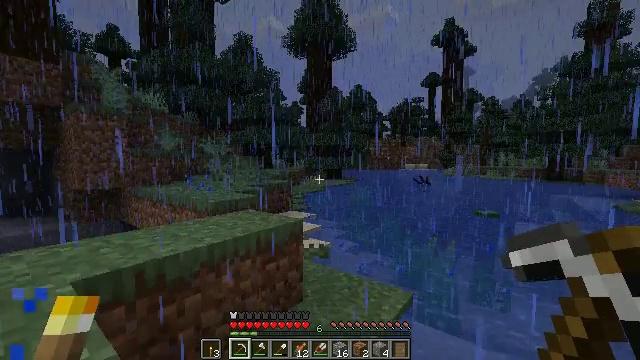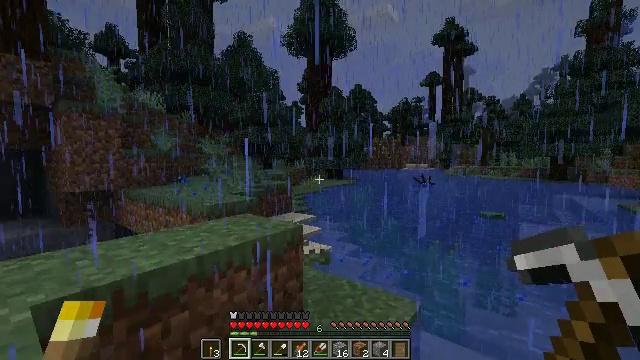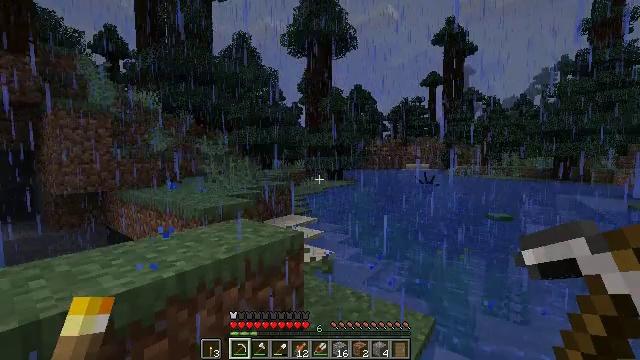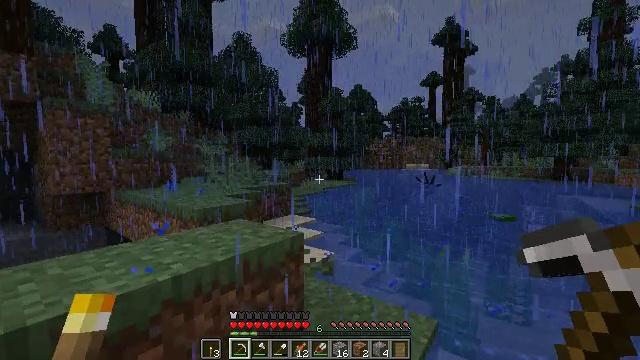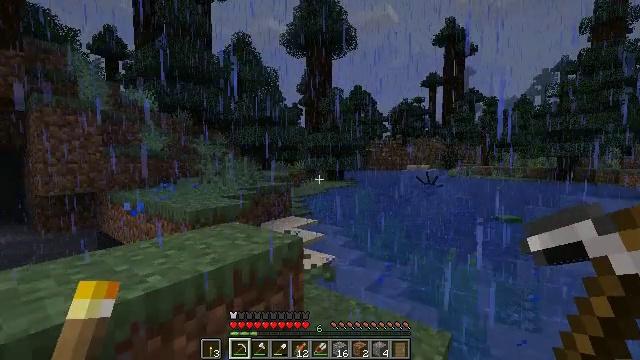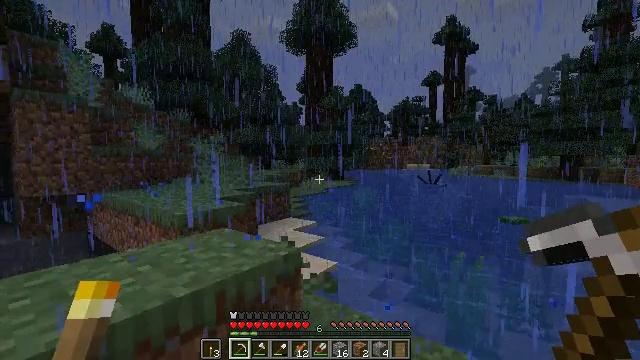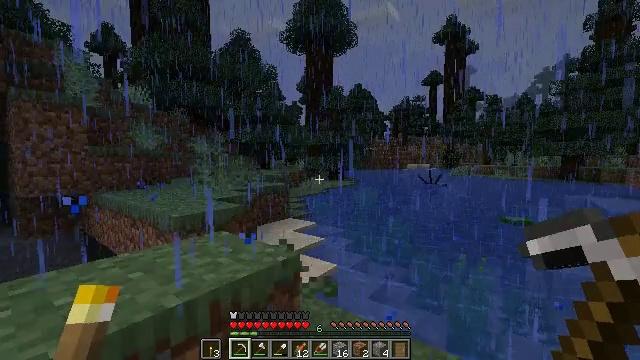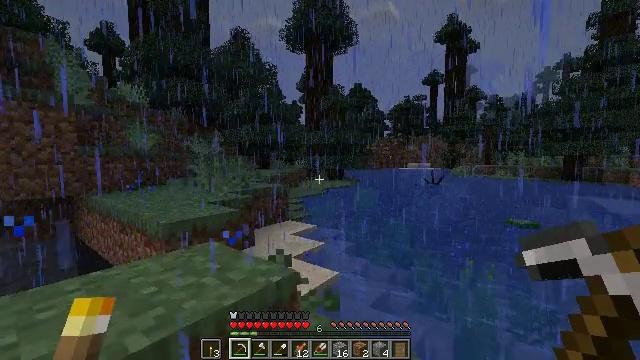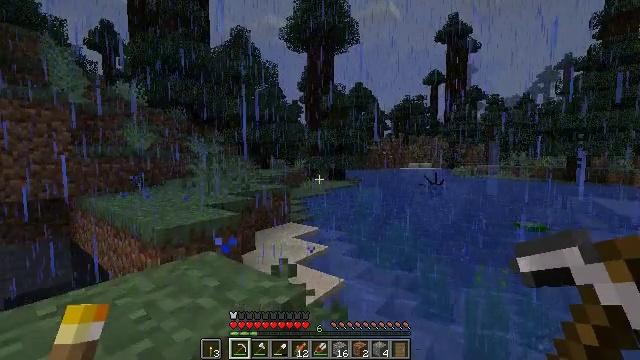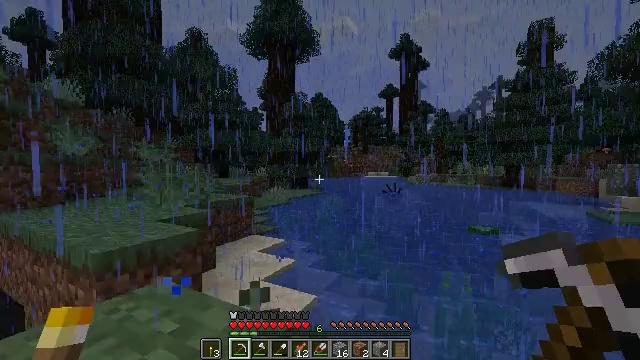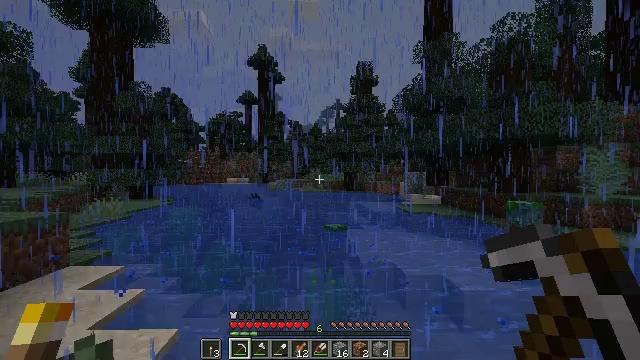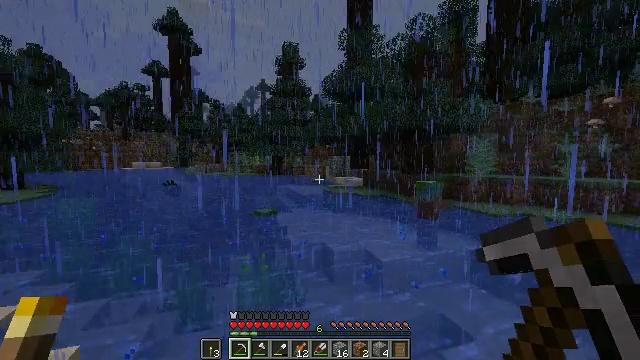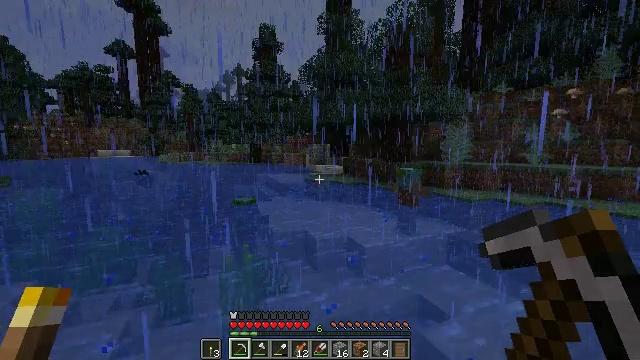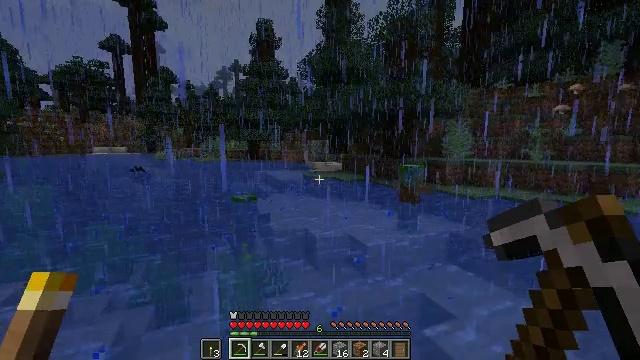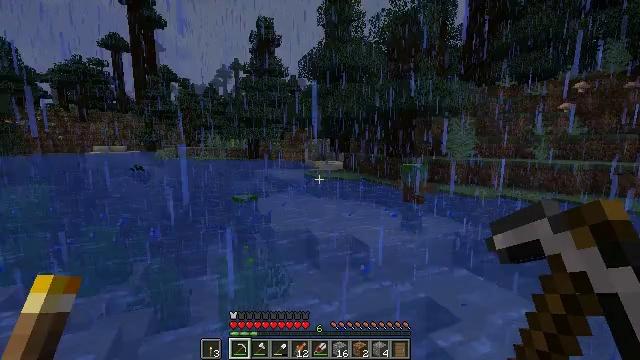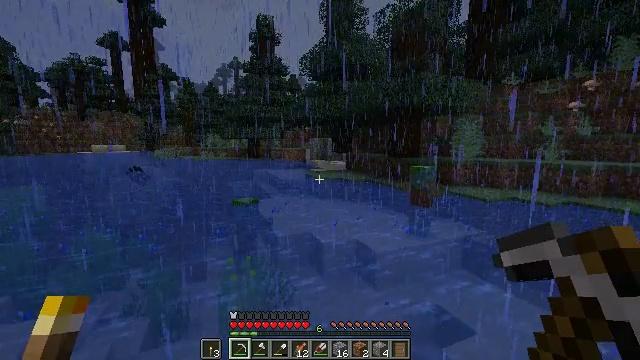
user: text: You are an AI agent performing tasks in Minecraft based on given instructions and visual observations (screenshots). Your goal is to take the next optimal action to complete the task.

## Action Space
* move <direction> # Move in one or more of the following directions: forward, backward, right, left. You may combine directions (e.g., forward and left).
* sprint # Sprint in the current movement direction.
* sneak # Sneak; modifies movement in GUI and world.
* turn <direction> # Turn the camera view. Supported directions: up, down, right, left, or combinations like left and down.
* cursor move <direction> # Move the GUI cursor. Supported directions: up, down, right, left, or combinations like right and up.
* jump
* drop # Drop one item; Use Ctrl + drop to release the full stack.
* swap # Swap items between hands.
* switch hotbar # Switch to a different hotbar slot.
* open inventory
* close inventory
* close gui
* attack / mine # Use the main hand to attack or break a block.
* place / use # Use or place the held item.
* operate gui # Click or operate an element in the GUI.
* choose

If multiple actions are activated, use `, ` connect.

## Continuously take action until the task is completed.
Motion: motion action
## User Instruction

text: Mine the sugar cane near rivers.
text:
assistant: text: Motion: move forward
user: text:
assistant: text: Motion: move forward
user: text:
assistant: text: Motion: move forward
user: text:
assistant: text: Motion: move forward
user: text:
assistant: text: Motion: move forward
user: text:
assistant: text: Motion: move forward
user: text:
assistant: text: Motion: move forward and move left
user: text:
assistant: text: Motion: move forward and move left
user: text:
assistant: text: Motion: move forward and move left, turn right and up
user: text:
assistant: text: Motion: move forward and move left, turn right and up
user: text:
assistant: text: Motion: move forward and move left, turn right and down
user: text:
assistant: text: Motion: move forward and move left, turn right and down
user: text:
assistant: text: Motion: move forward and move left
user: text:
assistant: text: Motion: move forward and move left
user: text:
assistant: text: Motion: move forward
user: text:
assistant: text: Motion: no_op
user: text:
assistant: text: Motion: no_op
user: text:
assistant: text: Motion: no_op
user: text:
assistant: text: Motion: no_op
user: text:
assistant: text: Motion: no_op
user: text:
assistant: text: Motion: turn left
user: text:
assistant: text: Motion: move left, turn left and up
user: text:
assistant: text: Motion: move left, turn left and up
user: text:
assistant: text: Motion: move forward and move left, turn left and up
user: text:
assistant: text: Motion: move forward and move left, turn left
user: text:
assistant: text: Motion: move forward and move left
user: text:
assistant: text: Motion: move forward and move left
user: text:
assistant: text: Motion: move forward and move left
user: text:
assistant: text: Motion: move forward
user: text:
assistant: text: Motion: move forward